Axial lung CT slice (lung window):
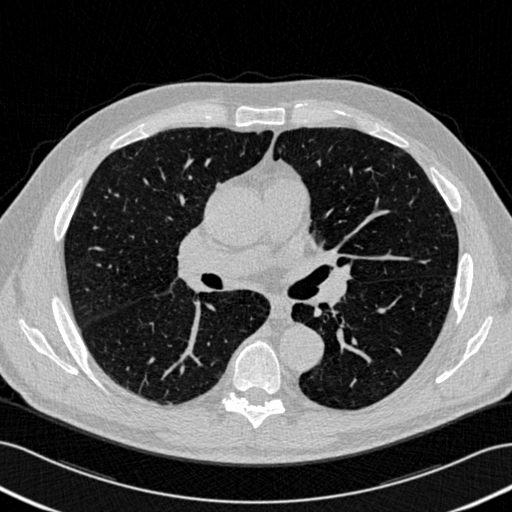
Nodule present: no